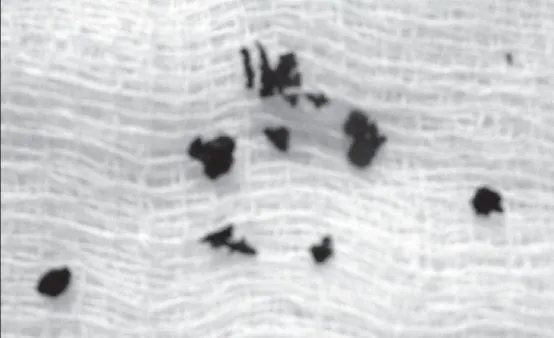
Melanotic granules expressed out from the lesions.
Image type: radiology (spect)